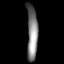
Tissue: prostate
Cell type: B cells
Senescence score: 0.8567
Nuclear area (px): 583
Mean DAPI intensity: 129.053